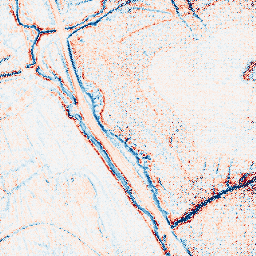
Category: edge_preserving
Decomposition family: bilateral
Decomposition parameters: d: 9
sigma_color: 25
sigma_space: 100
Upsampling method: regularized
Upsampling parameters: scale: 4
lambda_reg: 0.1
Upsampling scale: 4